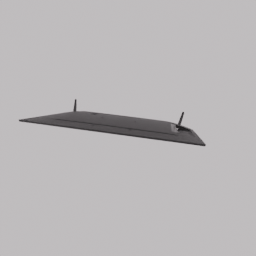
Label: electronics